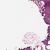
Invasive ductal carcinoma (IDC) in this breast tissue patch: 0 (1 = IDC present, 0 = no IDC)